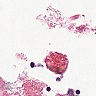
Metastatic tissue present: no